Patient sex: M
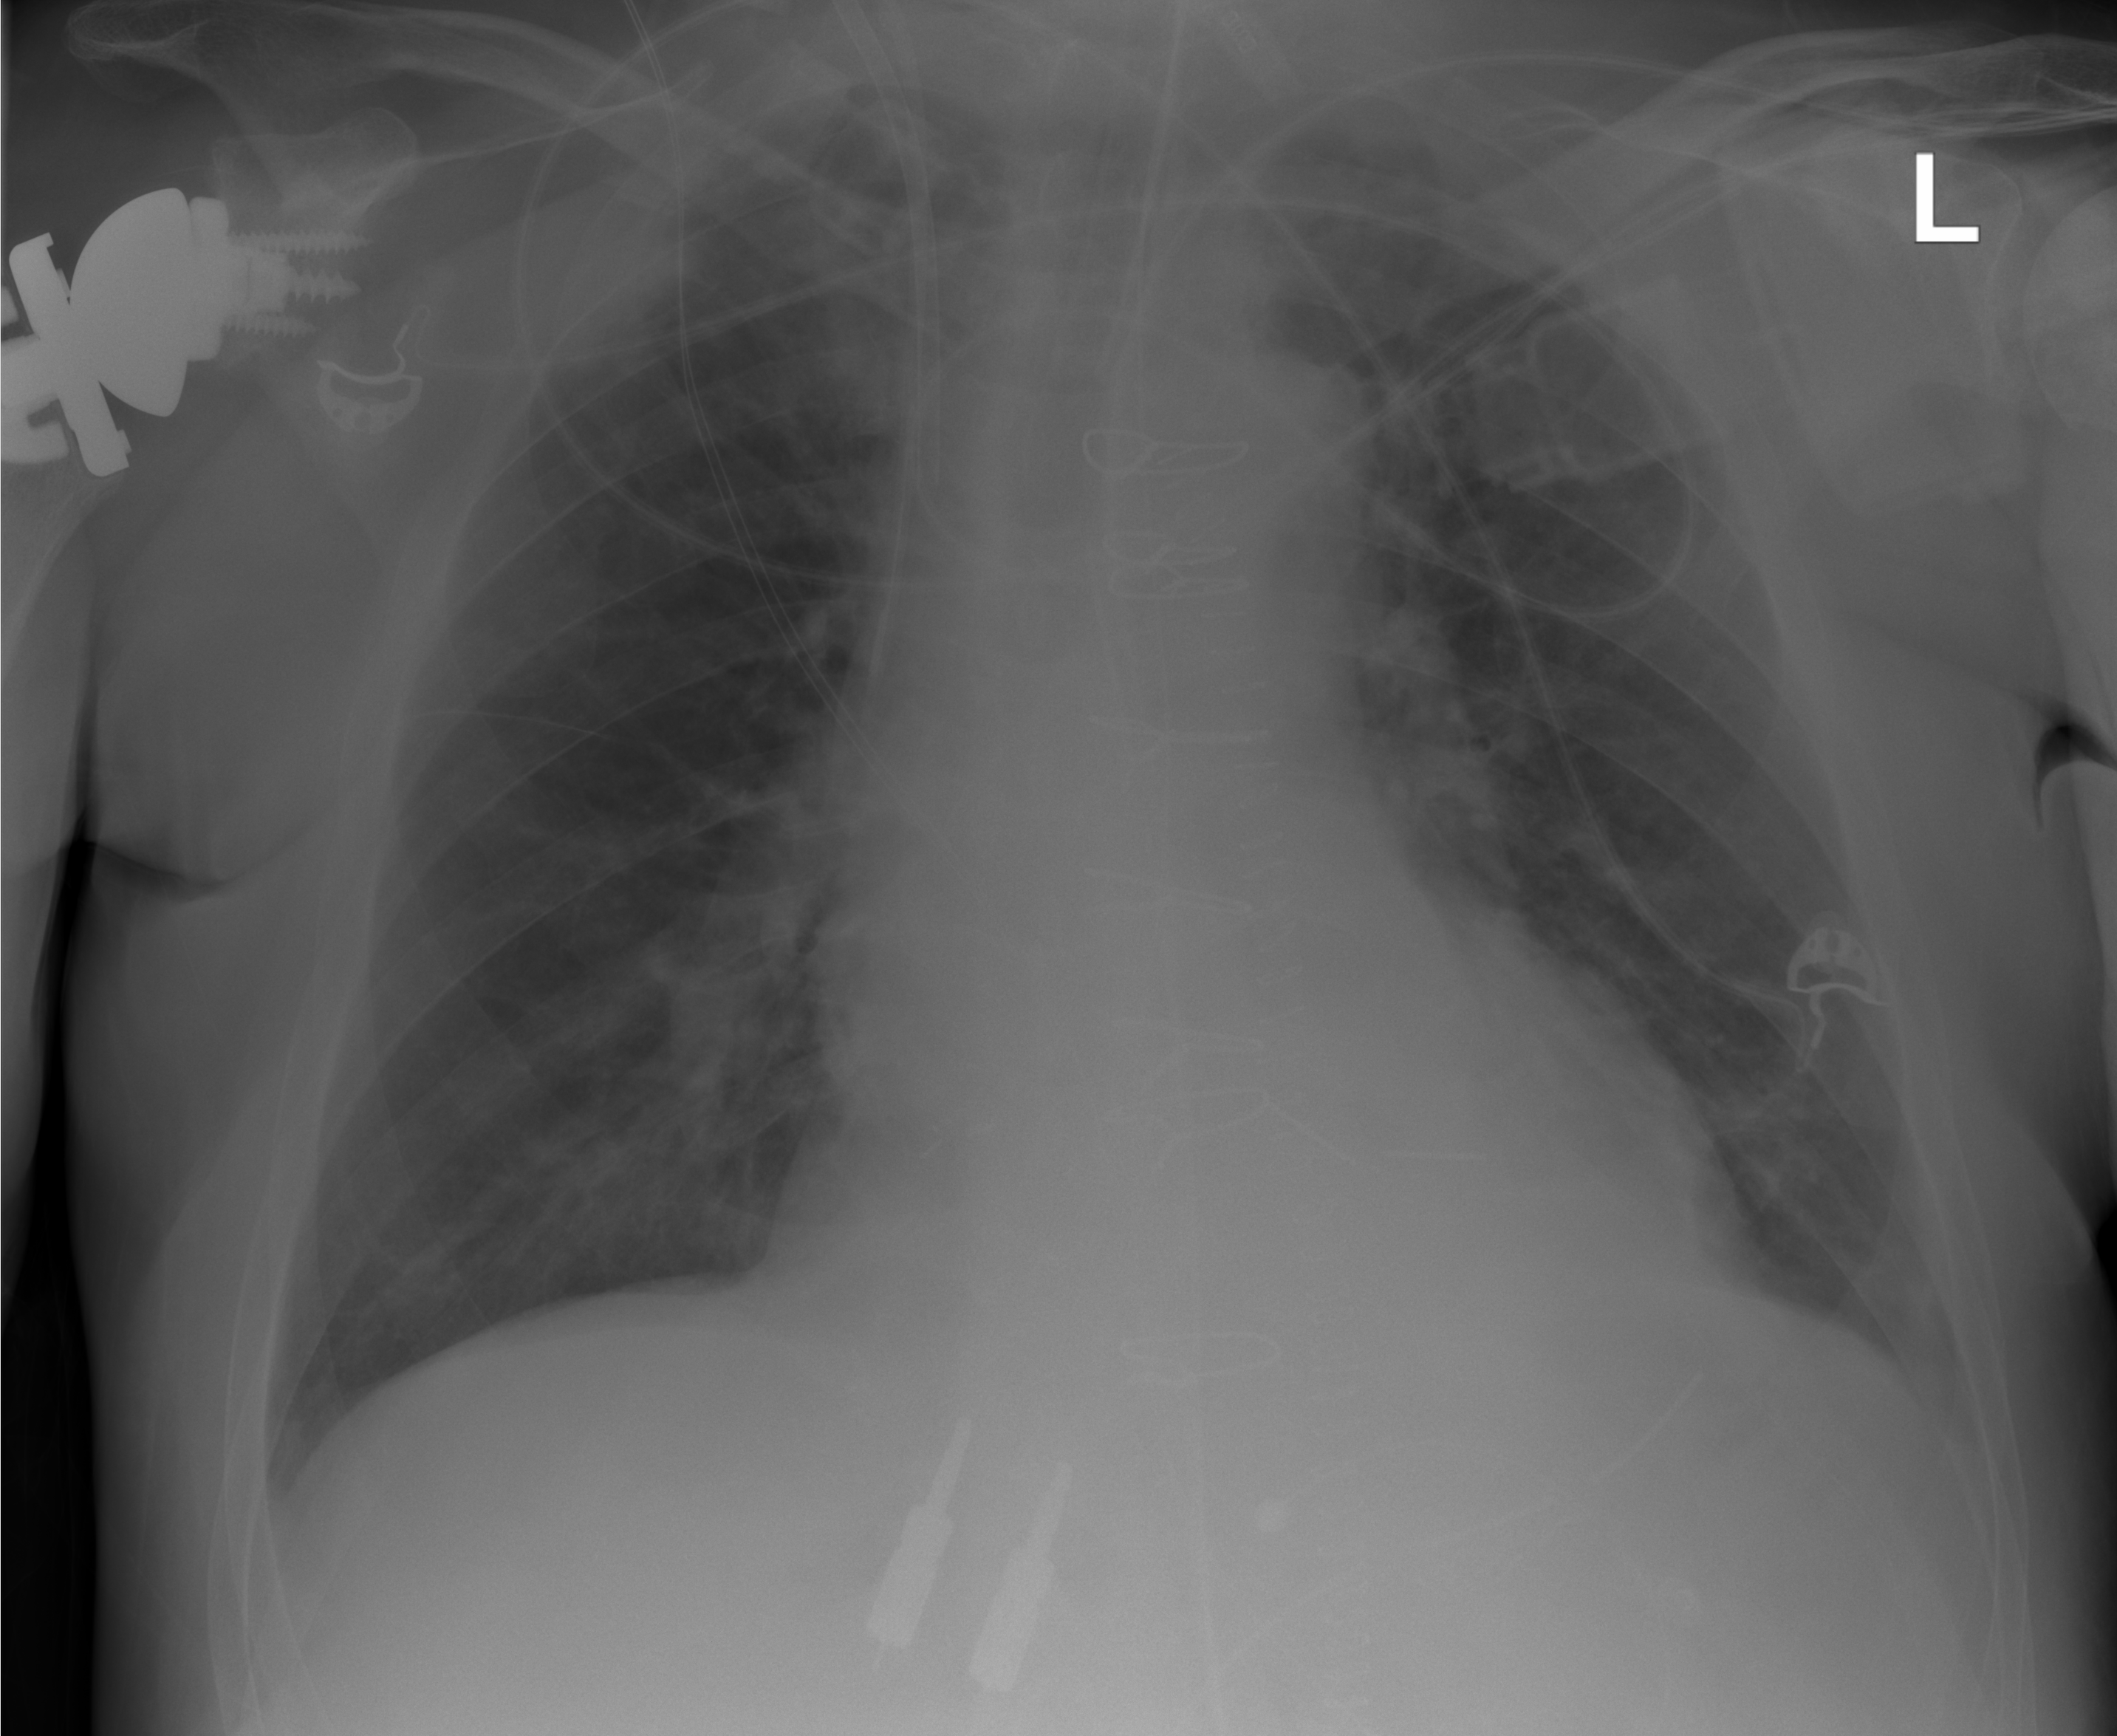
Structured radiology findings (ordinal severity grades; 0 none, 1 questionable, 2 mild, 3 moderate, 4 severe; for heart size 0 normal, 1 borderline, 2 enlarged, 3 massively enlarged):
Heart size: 1
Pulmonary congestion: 0
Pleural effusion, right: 0
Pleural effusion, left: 1
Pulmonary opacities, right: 0
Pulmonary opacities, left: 0
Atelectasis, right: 0
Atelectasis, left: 1